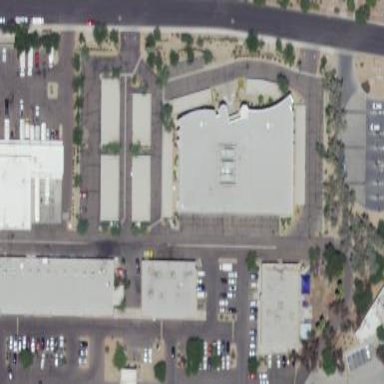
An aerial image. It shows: Commercial building.